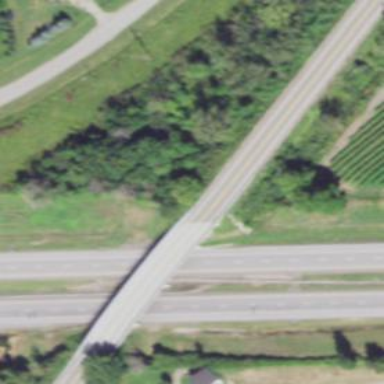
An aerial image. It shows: Asphalt motorway.